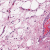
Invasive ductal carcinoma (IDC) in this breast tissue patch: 0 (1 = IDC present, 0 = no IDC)